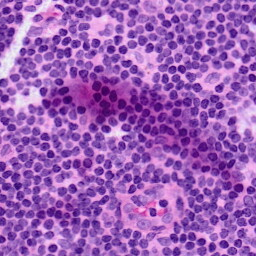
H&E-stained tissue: LymphNode